Question: I am trying to achieve a simple thing: by clicking text which has a class of ".remove_summary" I want to get the value of closest previous textarea. I've been stuck with this problem for whole evening and tried .prevAll(), .closest() and .parent() methods and still get "undefined" data.
Since my DOM is a little complicated (I am using a Django framework), I made a screenshot.

After clicking red underlined text "Remove summary" I want to get the .val() of marked textarea.
My code:
'''
$(".remove_summary").click(function(){
var $txtarea = $(".remove_summary").closest('#summary').find('textarea').val();
alert($txtarea);
});
'''
});
P.S. I can not put textarea ID in the code since it is forbidden by my app's business logic. I am trying to find the closet textarea (while looking "at the top").
Could someone please explain why my code is not working ?
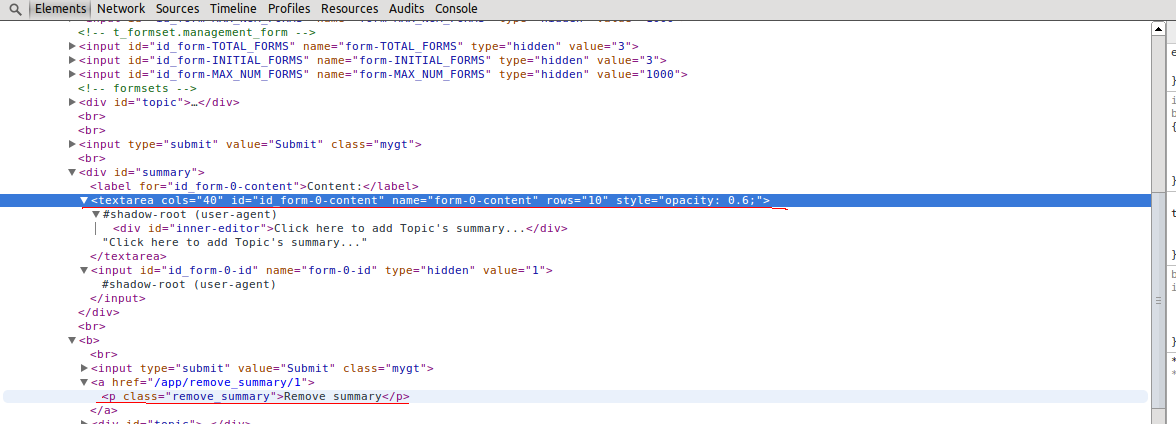
Answer: You need to use:
'''
$(".remove_summary").click(function(){
var $txtarea = $(this).closest('#summary').find('textarea').val();
alert($txtarea);
});
'''
or just:
'''
var $txtarea = $('#summary').find('textarea').val();
'''
since 'id' is unique and only one 'textarea' element inside your '#summary'
Your selector is not working because from the <URL>':
> For each element in the set, get the first element that matches the
selector by testing the element itself and traversing up through its
ancestors in the DOM tree.
In your case, when follow the DOM tree '.remove_summary' is the child of a '<b>' tag which is the next sibling of '#summary' so '.remove_summary' paragraph is not a descendant of '#summary' div.
---
Based on your fiddle, you can do:
'''
$(".remove_summary").click(function(e){
e.preventDefault();
var $txtarea = $(this).closest('b').prevAll('.summary').find('textarea').val();
alert($txtarea);
});
'''
<URL>